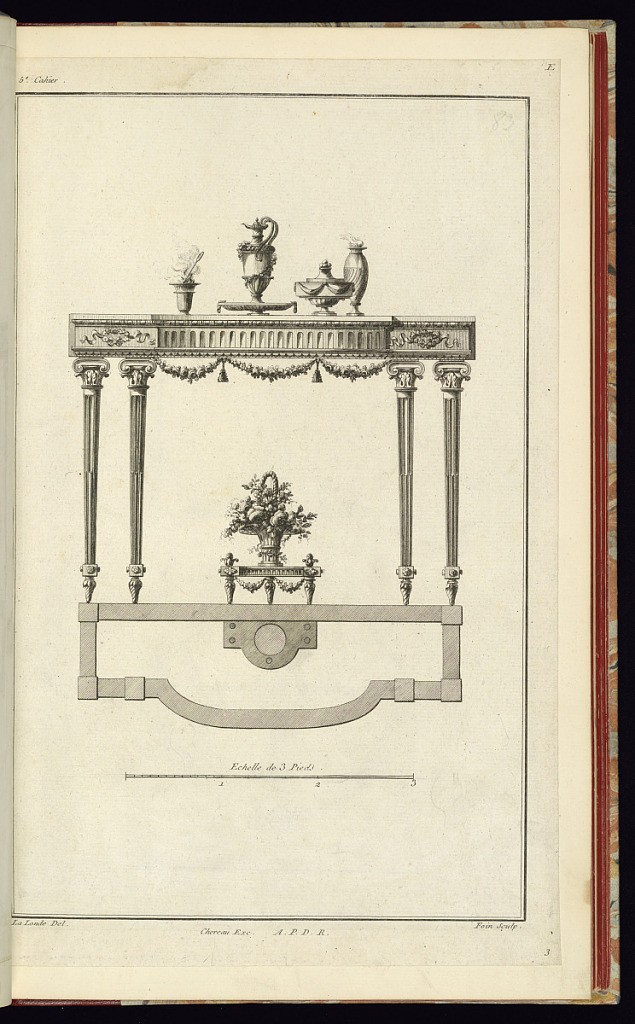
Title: Console Table Design
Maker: Richard de Lalonde, French, active 1780–96
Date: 1785-1788
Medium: Etching on off-white laid paper
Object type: Print
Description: Elevation of four-legged side table set with an incense burner, a ewer on a serving platter, a wide covered bowl, and a vase. Tapered legs topped with hybrid capitals a bow-front top ornamented with ribbons and swags. A basket of flowers placed on a low pedestal is under the table. The plan view of the table is indicated directly under the elevation. Below the plan is a scale bar of three French feet ("Echelle de 3 Pieds"). The plate is signed and numbered.